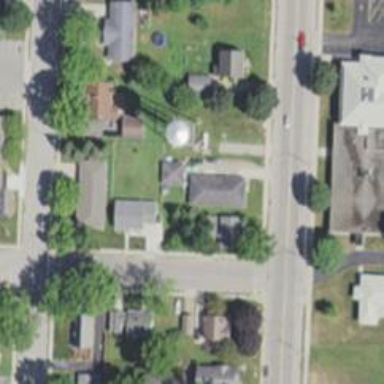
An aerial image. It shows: Water tower that is man-made.